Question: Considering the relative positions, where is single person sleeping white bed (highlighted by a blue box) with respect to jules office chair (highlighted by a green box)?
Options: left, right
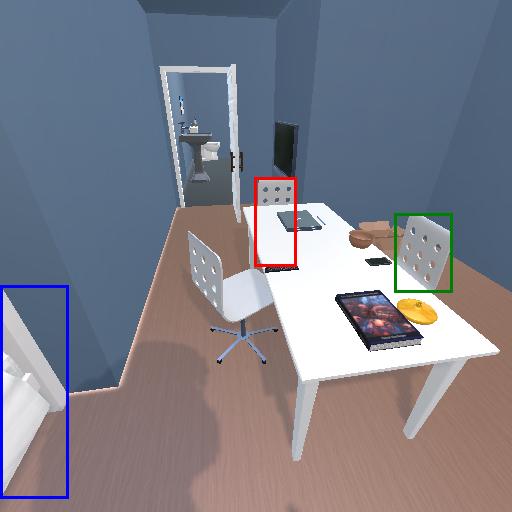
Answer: left